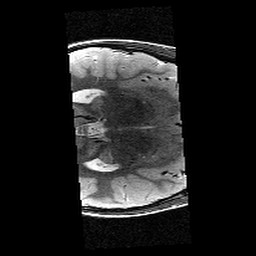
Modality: T2w
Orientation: axial
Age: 11
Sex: male
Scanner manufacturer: siemens
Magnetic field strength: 3 T
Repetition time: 9.23 s
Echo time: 0.067 s